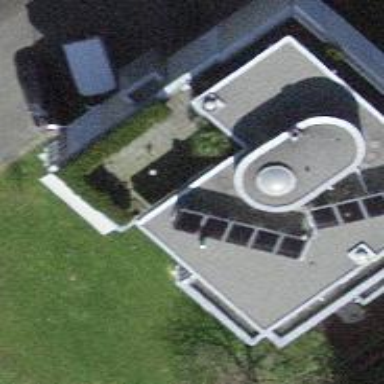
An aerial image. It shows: Solar power generator using photovoltaic panels.